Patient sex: F
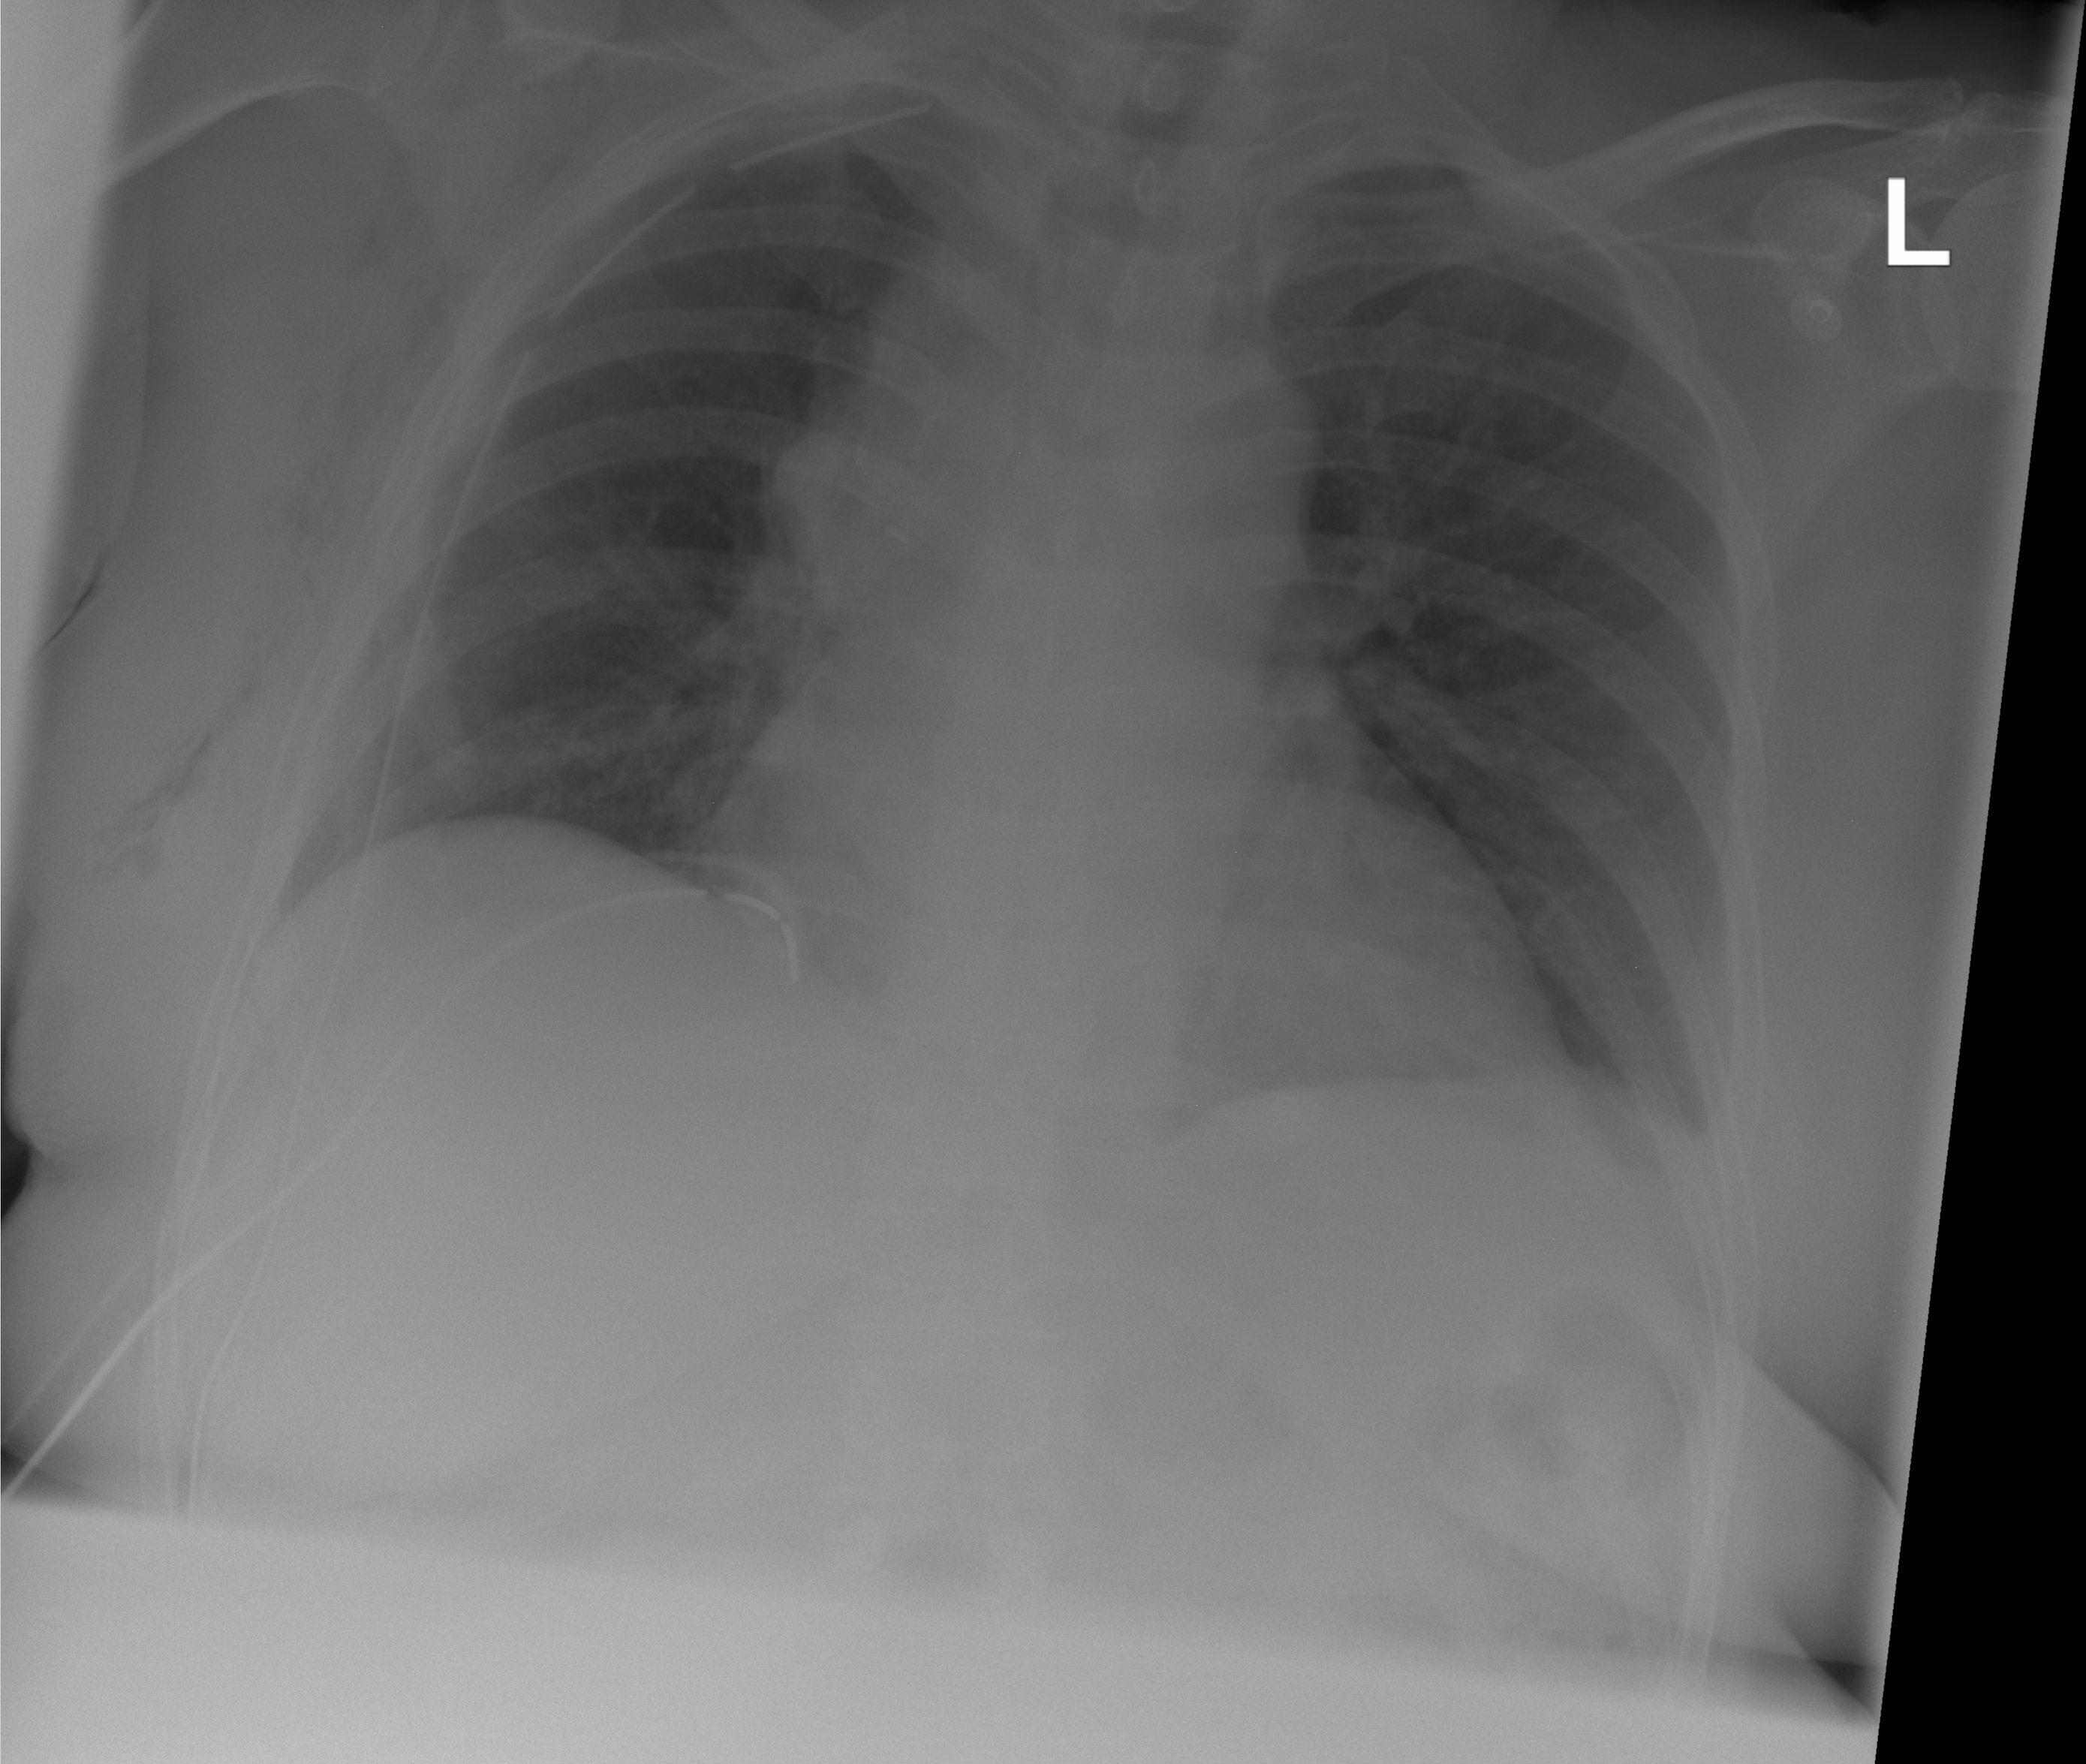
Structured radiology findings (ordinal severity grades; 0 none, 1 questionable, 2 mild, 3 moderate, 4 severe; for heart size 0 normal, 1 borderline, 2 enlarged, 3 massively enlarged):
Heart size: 2
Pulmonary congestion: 0
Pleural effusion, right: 0
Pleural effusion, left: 1
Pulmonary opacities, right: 0
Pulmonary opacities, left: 0
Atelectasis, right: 0
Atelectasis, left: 2